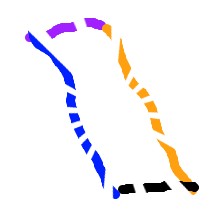
Shape: parallelogram